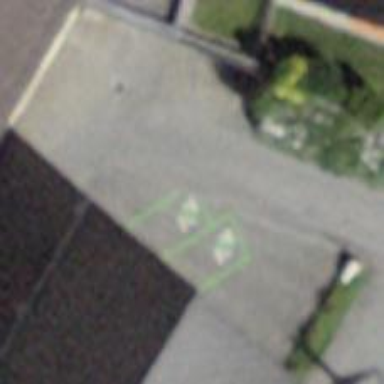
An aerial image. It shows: Charging station.